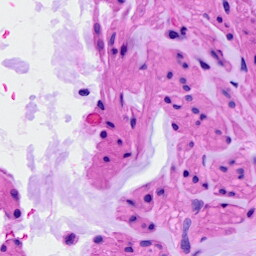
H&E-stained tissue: Ovarian